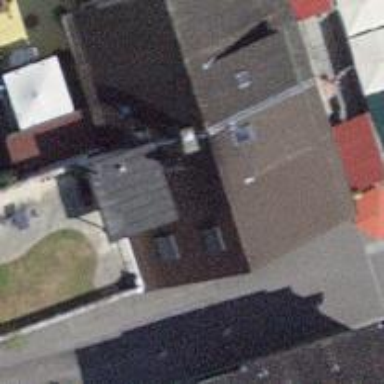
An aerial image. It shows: Restaurant.